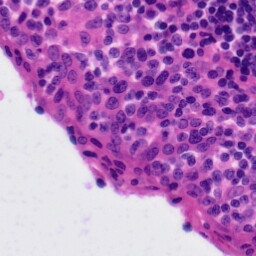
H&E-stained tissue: Tonsil